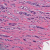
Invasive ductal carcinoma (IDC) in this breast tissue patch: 1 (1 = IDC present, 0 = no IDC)